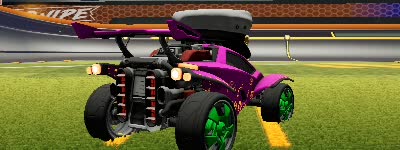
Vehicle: octane